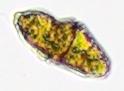
Label: Akashiwo